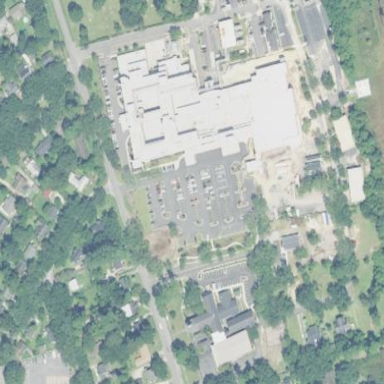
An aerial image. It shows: Hospital providing healthcare services.